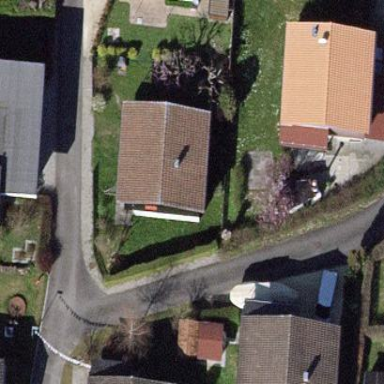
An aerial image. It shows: Bungalow.